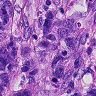
Metastatic tissue present: yes